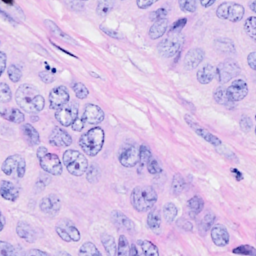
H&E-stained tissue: Breast